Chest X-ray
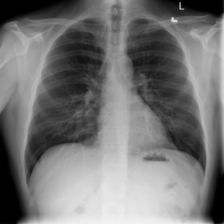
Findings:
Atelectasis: negative
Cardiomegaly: negative
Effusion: negative
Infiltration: negative
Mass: negative
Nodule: negative
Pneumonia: negative
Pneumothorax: negative
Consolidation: negative
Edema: negative
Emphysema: negative
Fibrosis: negative
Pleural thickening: negative
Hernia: negative